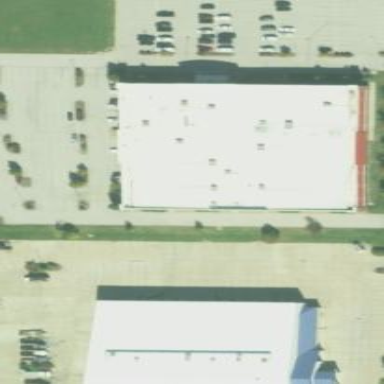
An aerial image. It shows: Building with bowling alley inside.